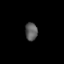
Tissue: prostate
Cell type: NK cells
Senescence score: 0.6898
Nuclear area (px): 214
Mean DAPI intensity: 92.757